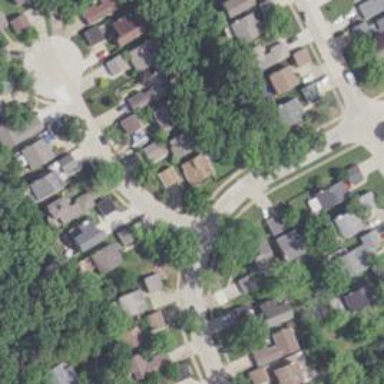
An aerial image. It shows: Residential road with separate sidewalk.